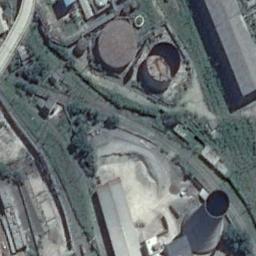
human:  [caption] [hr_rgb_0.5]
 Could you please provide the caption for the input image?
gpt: Plant and machinery in a thermal power station with a cooling tower .

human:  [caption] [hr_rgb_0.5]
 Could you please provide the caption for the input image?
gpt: Here are three thermal power stations that are emitting smoke .

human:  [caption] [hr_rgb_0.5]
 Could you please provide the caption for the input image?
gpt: There are many roads near the thermal power station .

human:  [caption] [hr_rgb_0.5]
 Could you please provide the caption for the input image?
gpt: The thermal power station is on the grass next to some buildings .

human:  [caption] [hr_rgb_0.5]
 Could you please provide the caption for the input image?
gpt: There are some green meadows and buildings on the thermal power station .